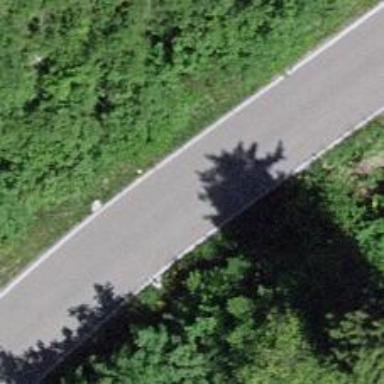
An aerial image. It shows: Tertiary road with asphalt surface.